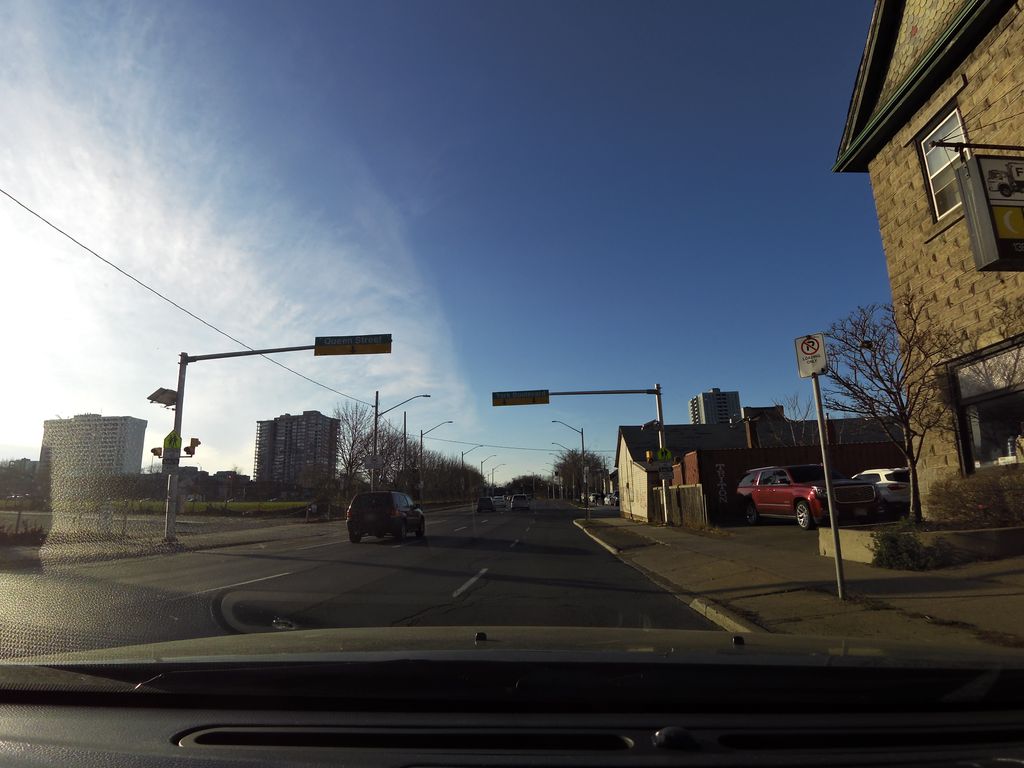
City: hamilton